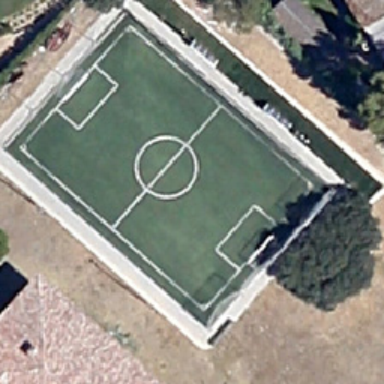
Brown naked ground patch next to small soccer ground .